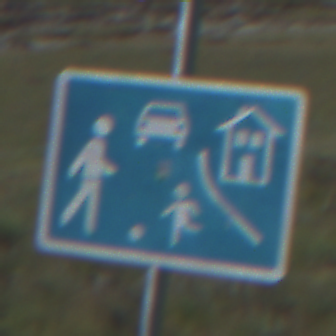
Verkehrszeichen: BeginnVerkehrsberuhigterBereich
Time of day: Night
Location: Outdoor (Nature)
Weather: PartlyCloudy
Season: NotSpecified
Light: Natural